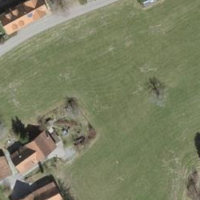
EUNIS habitat code: 24
Species observed at this site:
Fraxinus excelsior